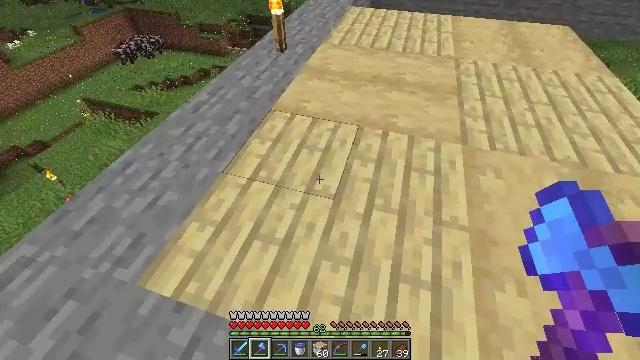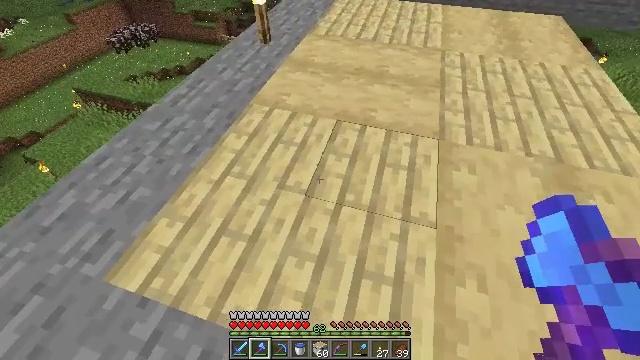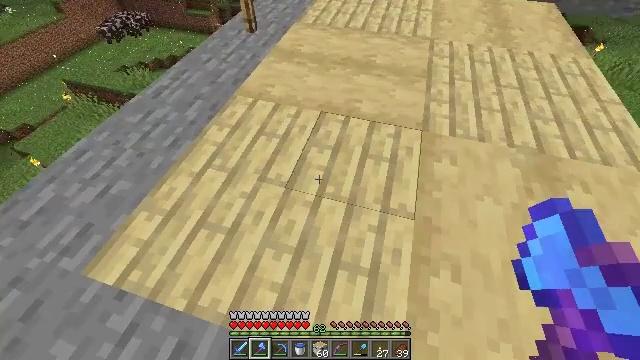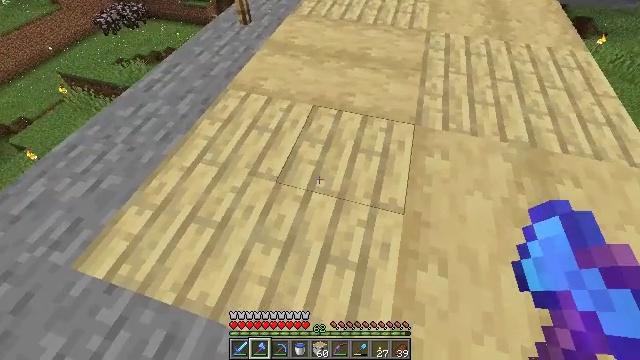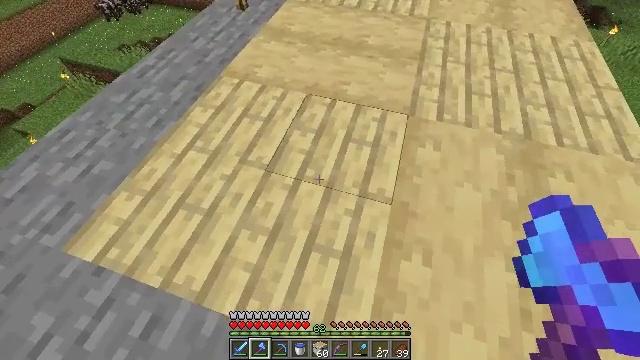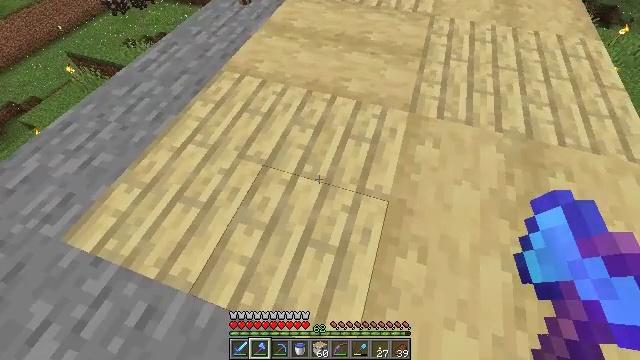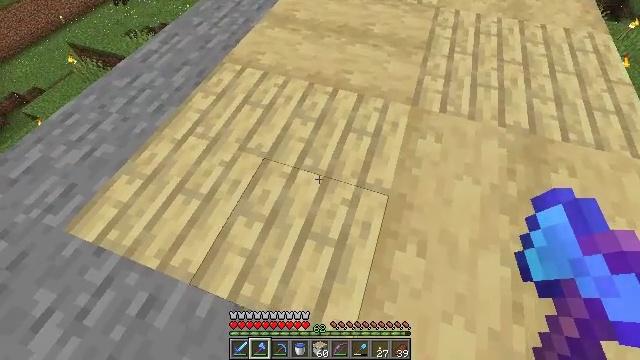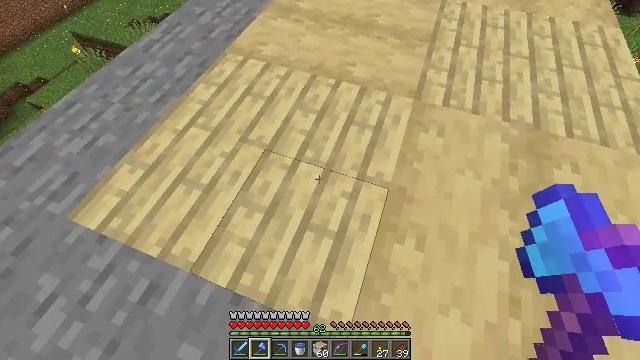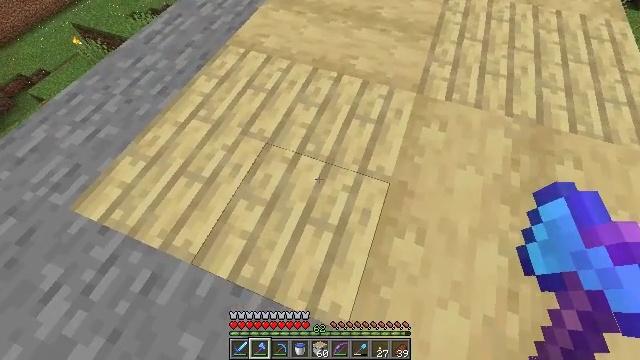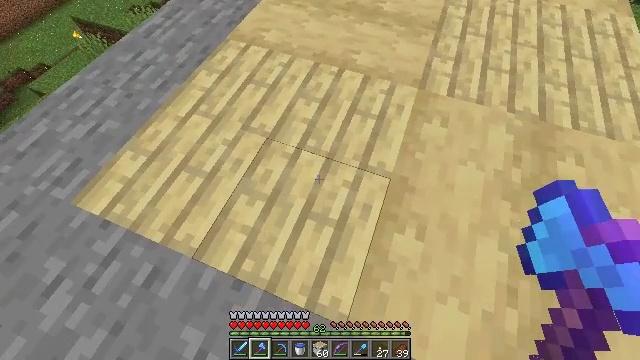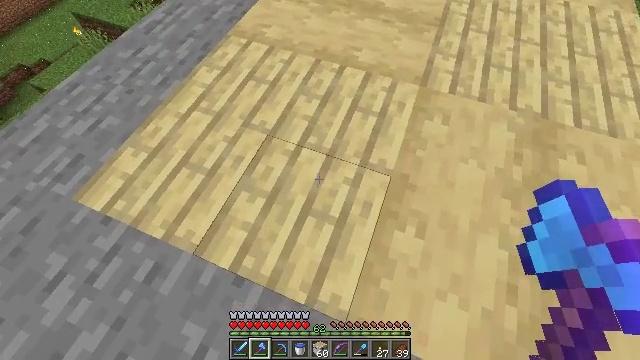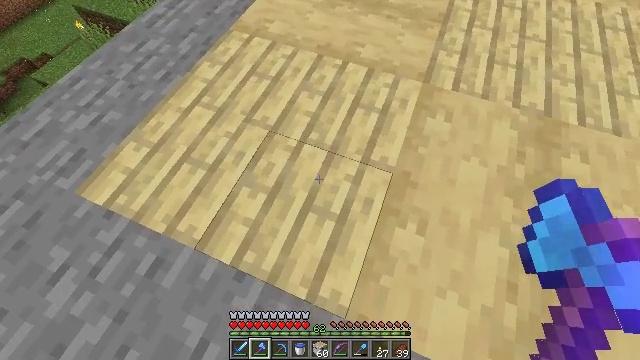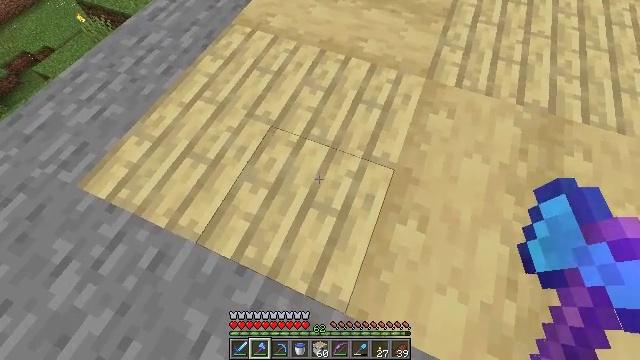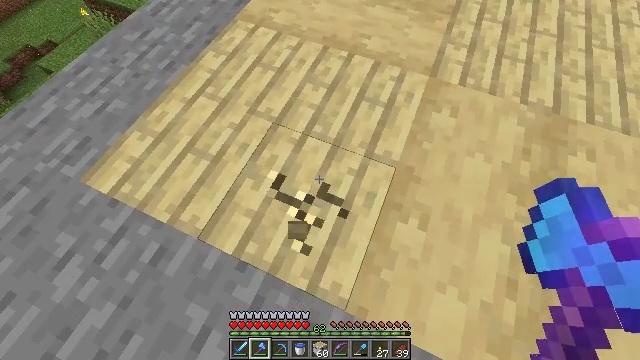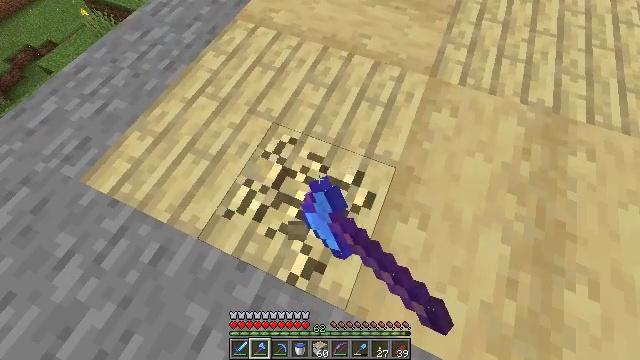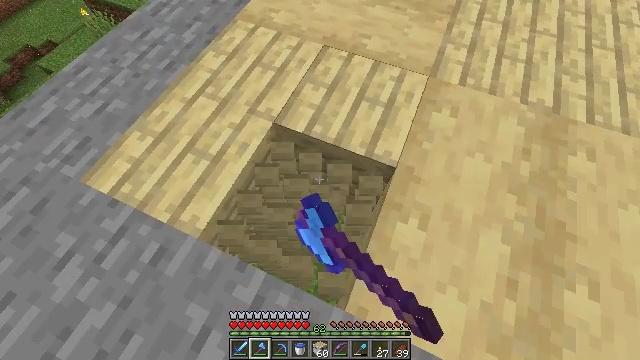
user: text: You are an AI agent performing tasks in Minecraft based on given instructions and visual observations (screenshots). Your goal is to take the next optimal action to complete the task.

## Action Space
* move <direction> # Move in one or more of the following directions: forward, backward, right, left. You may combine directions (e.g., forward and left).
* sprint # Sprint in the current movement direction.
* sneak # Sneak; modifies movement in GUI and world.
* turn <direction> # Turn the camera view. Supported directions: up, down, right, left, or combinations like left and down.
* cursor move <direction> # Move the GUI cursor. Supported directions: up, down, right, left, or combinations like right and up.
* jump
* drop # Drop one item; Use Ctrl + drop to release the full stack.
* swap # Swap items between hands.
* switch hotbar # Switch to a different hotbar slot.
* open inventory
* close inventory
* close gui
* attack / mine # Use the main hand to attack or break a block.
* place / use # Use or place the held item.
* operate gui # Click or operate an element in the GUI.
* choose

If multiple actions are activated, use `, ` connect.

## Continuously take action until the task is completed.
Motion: motion action
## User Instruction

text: Gather some birch planks.
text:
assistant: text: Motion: move right, turn down
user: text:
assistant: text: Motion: move right, turn down
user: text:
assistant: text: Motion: turn down
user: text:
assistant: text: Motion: turn left and down
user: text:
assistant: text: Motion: turn left
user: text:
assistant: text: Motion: turn down
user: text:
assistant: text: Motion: turn left and down
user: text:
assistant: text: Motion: turn down
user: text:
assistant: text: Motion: no_op
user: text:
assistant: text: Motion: no_op
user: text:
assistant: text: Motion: no_op
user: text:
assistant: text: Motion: no_op
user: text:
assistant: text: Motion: attack / mine
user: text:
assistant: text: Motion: attack / mine
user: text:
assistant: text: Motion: attack / mine
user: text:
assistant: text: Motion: attack / mine
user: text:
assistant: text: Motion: no_op
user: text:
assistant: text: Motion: no_op
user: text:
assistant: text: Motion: turn left
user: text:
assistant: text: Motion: turn left and up
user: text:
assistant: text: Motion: turn left and up
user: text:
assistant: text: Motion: turn left and up
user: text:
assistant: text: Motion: turn left and up
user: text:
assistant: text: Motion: no_op
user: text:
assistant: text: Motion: no_op
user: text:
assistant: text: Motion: attack / mine
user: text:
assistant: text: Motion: attack / mine
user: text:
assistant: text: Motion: attack / mine
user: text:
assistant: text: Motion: attack / mine
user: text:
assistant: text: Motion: attack / mine